Если поставить два метронома на подвижную платформу и запустить, то через некоторое время они синхронизуются, то есть будут качаться в фазе. В этой задаче Вам предлагается объяснить явление синхронизации.
Часть A. Устройство метронома (1.5 балл) Метроном — это прибор, отмечающий короткие промежутки времени равномерными ударами. В нашей модели его основой является математический маятник с длиной $l$ и массой $m$. Чтобы колебания не затухли из-за сопротивления воздуха, нужен механизм подкачки энергии — спусковой механизм. Предположим, что когда маятник проходит положение равновесия, спусковой механизм ударом сообщает момент импульса $ml^2\omega_D$ по направлению движения, и в этот момент мы слышим характерный щелчок. Будем считать, что сила сопротивления воздуха пропорциональна скорости $v$ и равна $f=2\gamma ml v$.
Часть B. Нелинейность (2.2 балла) Для описания синхронизации важно, что уравнения колебаний не являются в точности линейными. В этой части задачи вы познакомитесь с методом Ван дер Поля, позволяющим учесть нелинейность. Например, пусть уравнение колебаний содержит кубическую поправку: \[ \ddot{x} + 2\gamma \dot{x} + \omega^2 x = \varepsilon x^3. \] При $\varepsilon = 0$, $\gamma=0$ решение можно было бы представить в виде \[ x(t) = \text{Re} \{Ae^{i\omega t}\}=\frac{1}{2}(A(t) e^{i\omega t} + A(t)^* e^{- i \omega t}) \]где $A$ — комплексная амплитуда. Здесь и в дальнейшем ${}^*$ обозначает комплексное сопряжение, а точка над некоторой величиной — ее производную по времени. При $\gamma =0$, $\varepsilon = 0$ значение $A$ постоянно, а в общем случае $A$ изменяется со временем.
По графику раскачки колебаний метронома найдите с точностью 10%: угловую частоту $\omega$, установившуюся амплитуду $A$, коэффициент затухания $\gamma$ и угловую скорость $\omega_D$ сообщаемую спусковым механизмом при ударе. Известно, что $\frac{\omega_D}\omega,\ \gamma\ll1$.
Выразите $\dot{x}(t)$ через $A(t)$ и $A^*(t)$. Заметим, что по сути мы вместо вещественной переменной $x$ ввели комплексную переменную $A$, в которой теперь есть мнимая часть, не зависящая от вещественной. Таким образом, можно потребовать, чтобы функция $A(t)$ удовлетворяла одному произвольному соотношению. Удобно выбрать это соотношение в виде $\dot{A} e^{i \omega t} + \dot{A^*} e^{-i \omega t} = 0$, чтобы $\dot A$ не входило в выражение для $\dot{x}$. В дальнейшем считайте, что это условие выполнено.
Выразите $\ddot{x}(t)$ через $A(t)$, $A^*(t)$, $\dot{A}(t)$.
Используя уравнение колебаний, найдите выражение для $\dot{A}$ через $A$, $\gamma$, $\omega$, $\varepsilon$. Предположим, что затухание и нелинейность малы. В этом случае амплитуда $A$ изменяется очень медленно, а потому вклад быстро меняющихся членов оказывается пренебрежимо малым. Это означает, что в уравнении можно отбросить слагаемые с экспонентами типа $e^{i n \omega t}$ при $n \neq 0$.
Учитывая это, напишите упрощенное уравнение на $\dot{A}(t)$.
Предположим, что трения нет, $\gamma = 0$. Пусть начальное значение $A$ равно $A_0$. Решите уравнение из $\bf B4$ и получите $A(t)$ и $x(t)$.
Часть C. Синхронизация (6.3 баллов) Мы готовы к тому, чтобы объяснить явление синхронизации. Уравнения, возникающие здесь, достаточно сложны и следует огрубить их настолько, насколько возможно, при условии что мы не упустим эффект синхронизации. Мы рассмотрим один из возможных механизмов этого явления. Перейдем к постановке задачи. Два метронома, с массами грузов $m$ и длинами маятника $l$ ставят на платформу, которая покоится на двух легких банках. Масса неподвижной части системы (т.е. всего, кроме грузов маятников) равна $M$. Введем обозначения: $\omega$ — собственная частота малых колебаний маятника, $f_k = D_kml$ ($k = 1, \, 2$ — номера метрономов) — сила с которой взаимодействуют спусковой механизм с маятником ($D_k$ отличны от нуля только в короткое время, когда соответствующий метроном проходит положение равновесия), $\alpha=\frac{m}{M}$ — коэффициент связи метрономов, $\theta_1$, $\theta_2$ — углы отклонения маятников от вертикали против часовой стрелки, $A_1$, $A_2$ — комплексные амплитуды колебаний маятников, $\psi$ — разность фаз, на которую второй метроном опережает первый. На маятники действует сила сопротивления как в части $\bf A$, $2\gamma ml v_k$. Влиянием скорости платформы на величину силы сопротивления можно пренебречь. Амплитуды колебаний можно считать малыми, и ограничиться линейными уравнениями.
Найдите первую поправку $\Delta \omega$ к частоте колебаний, описываемых уравнением \[ \[ \[ \ddot{x} + \omega^2 \sin x = 0 \[ \ddot{x} + \omega^2 \sin x = 0 \[ \ddot{x} + \omega^2 \sin x = 0 \]с небольшой амплитудой $A \ll 1$. Чему равна $\frac{\Delta \omega}{\omega}$ при амплитуде найденной в $\bf A1$?
Начнем с вспомогательной задачи. Пусть метрономы стоят на неподвижной доске и совершают колебания с известными зависимостями $\theta_1(t)$ и $\theta_2(t)$. В первом порядке по амплитудам колебаний найдите силу, действующую на доску. Выразите ответ через $\theta_1$, $\theta_2$, $D_1$, $D_2$ и постоянные, характеризующие метрономы. Теперь учтем, что доска может двигаться. Однако поскольку ее масса $M \gg m$ (то есть $\alpha \ll 1$), ее движение можно учитывать как малую поправку. В дальнейшем считаем, что ускорение доски определяется силой, найденной в предыдущем пункте. Будем решать задачу в неинерциальной системе отсчета, связанной с доской.
Напишите уравнения движения грузов в системе отсчета доски, то есть выразите $\ddot{\theta}_1$, $\ddot{\theta}_2$ через $\theta_1$, $\theta_2$, $\dot{\theta}_1$, $\dot{\theta}_2$, $\omega$, $\gamma$, $\alpha$, $D_1$, $D_2$. В нашей модели метрономы синхронизуются за счет того, что толчок спускового механизма одного метронома влияет на движение второго метронома. При дальнейшем анализе движения учитывайте в уравнении движения первого метронома члены, пропорциональные $D_2$ и пренебрегите остальными слагаемыми порядка $\alpha$. Аналогично для второго метронома. При анализе изменения разности фаз будем считать, что амплитуды колебаний метрономов уже установились, то есть за время толчка спусковой механизм сообщает метроному как раз такую дополнительную угловую скорость, чтобы компенсировать затухание с момента предыдущего толчка.
Фазовая диаграмма колебания — изображение движения маятника на плоскости с координатами $\dot{\theta}$, $\omega \theta$. Предположим, что установился режим колебаний, в котором их амплитуды постоянны, но при этом есть некоторая разность фаз $\psi$. Постройте фазовую диаграмму первого осциллятора за один период. Укажите на ней точки, в которых срабатывают спусковые механизмы метрономов. Найдите изменение разности фаз между метрономами за период $\Delta \psi$.
Покажите, что изменение разности фаз между осцилляторами удовлетворяет уравнению Курамото$$ \dot{\psi} = - B \sin \psi. \dot{\psi} = - B \sin \psi. \dot{\psi} = - B \sin \psi. $$Найдите выражение для постоянной $B$ и ее численное значение.
Предположим, что собственные частоты осцилляторов немного отличаются и равны $\omega_1$ и $\omega_2$, где $\Delta \omega = \omega_1 - \omega_2 \ll \omega_1$. Найдите выражение для $\dot{\psi}$ в этом случае. При какой максимальной разности частот $\Delta \omega_{max}$ возможна синхронизация?
Пусть разность частот $\Delta \omega$ меньше максимальной. Найдите установившуюся разность фаз $\psi$ осцилляторов.
Пусть в системе из двух метрономов разность частот равна $\Delta \omega =0.1 c^{-1}$. При этом разность фаз $\psi = 0.5 ~\text{рад}$. В некоторый момент времени груз одного из метрономов немного смещается и разность частот обращается в $0$. Найдите время $t$, за которое метрономы полностью синхронизируются, то есть их разность фаз станет меньше $0.01~\text{рад}$.
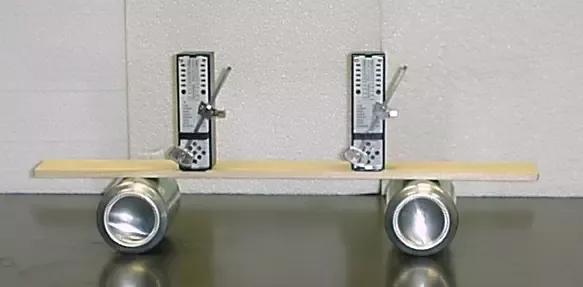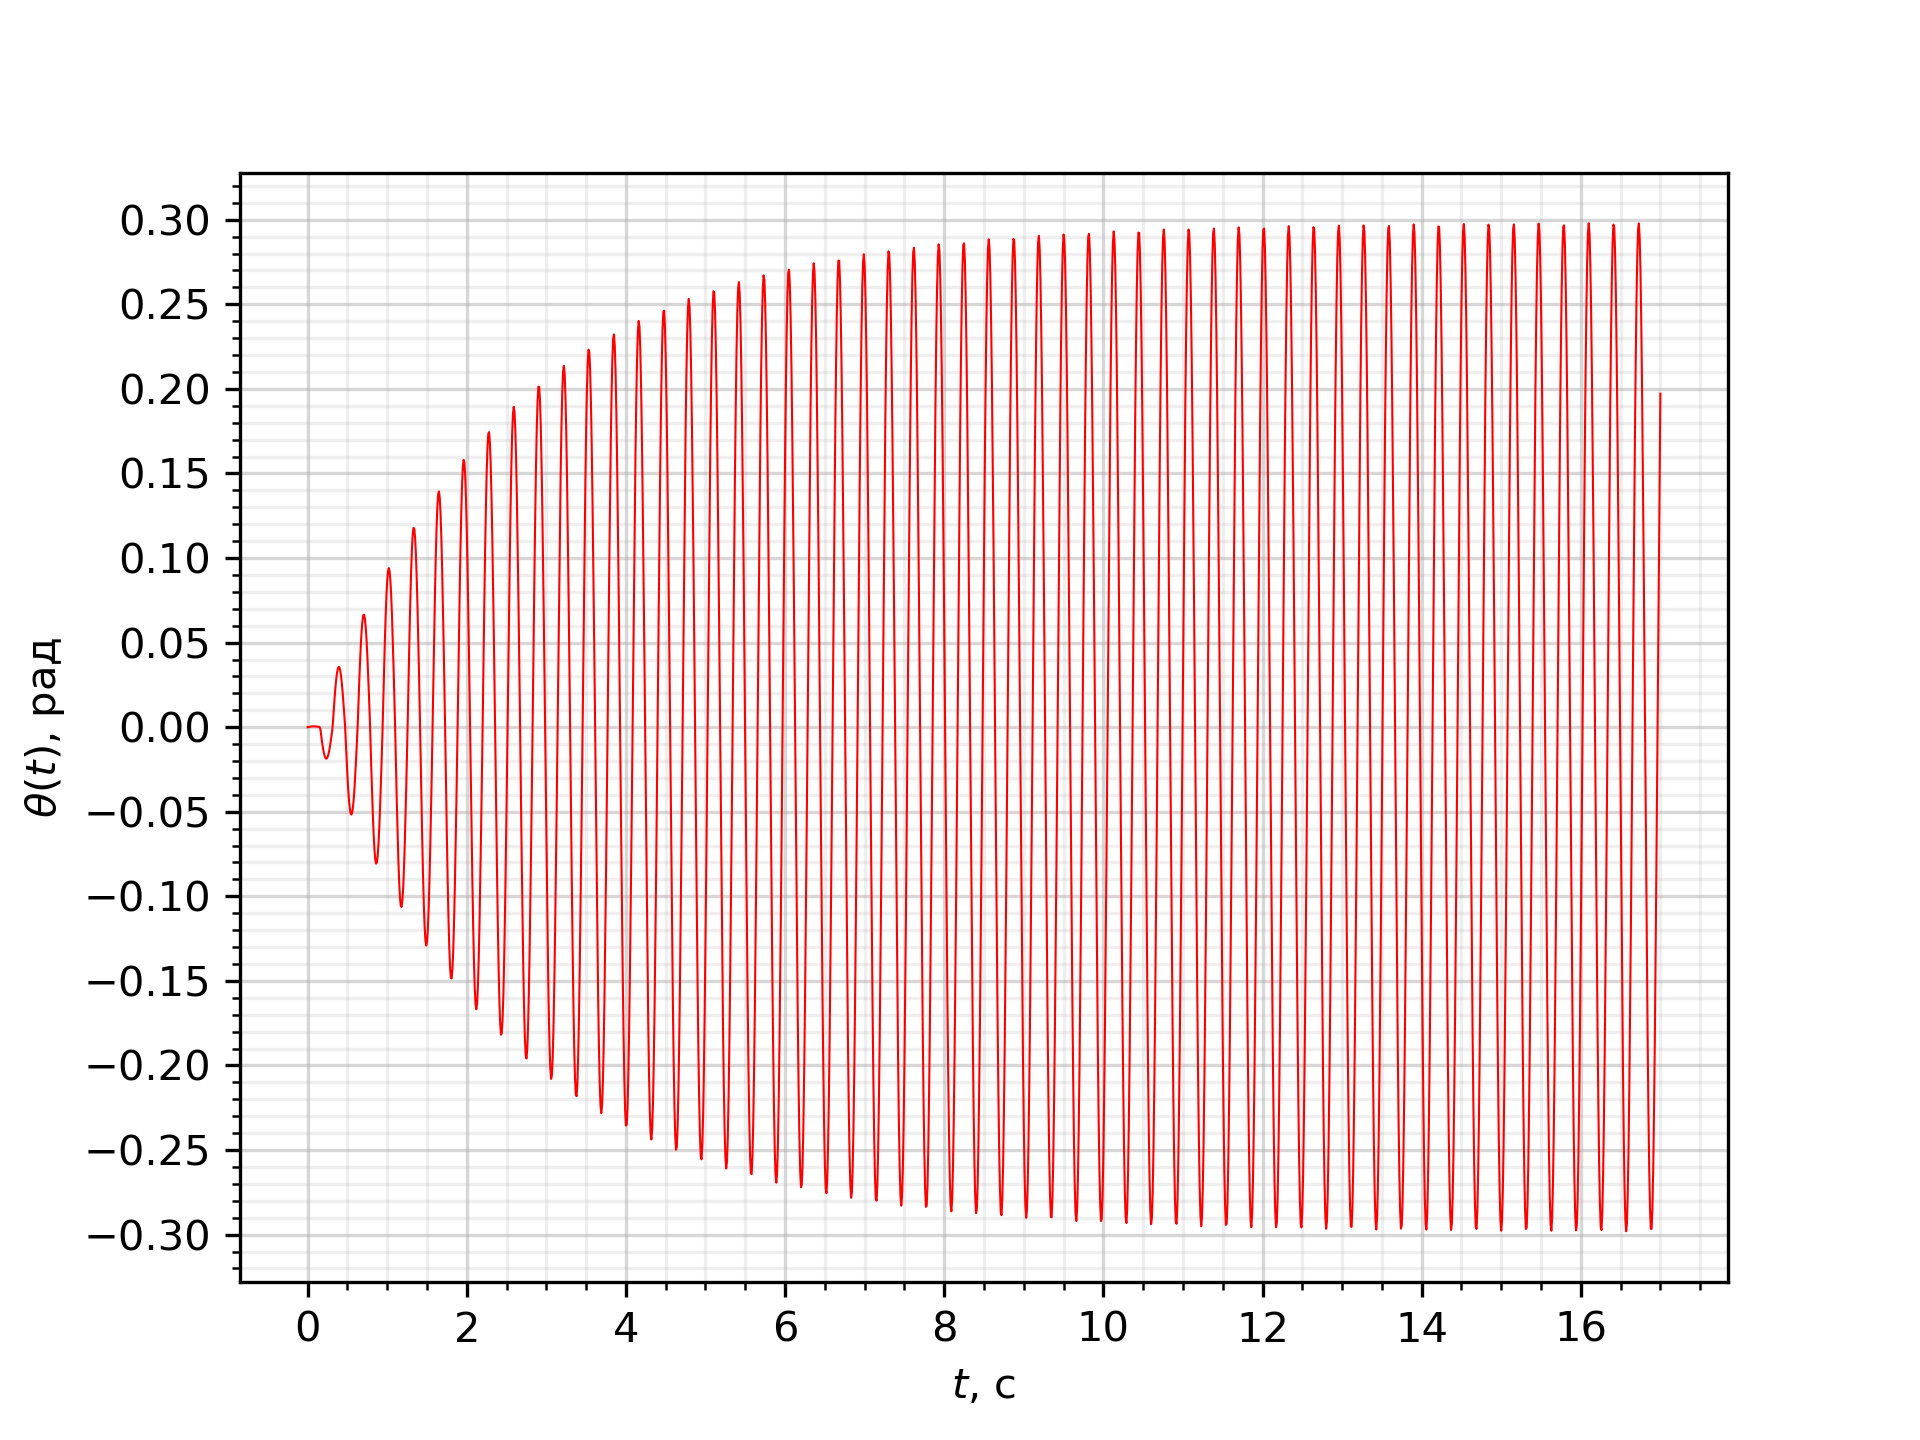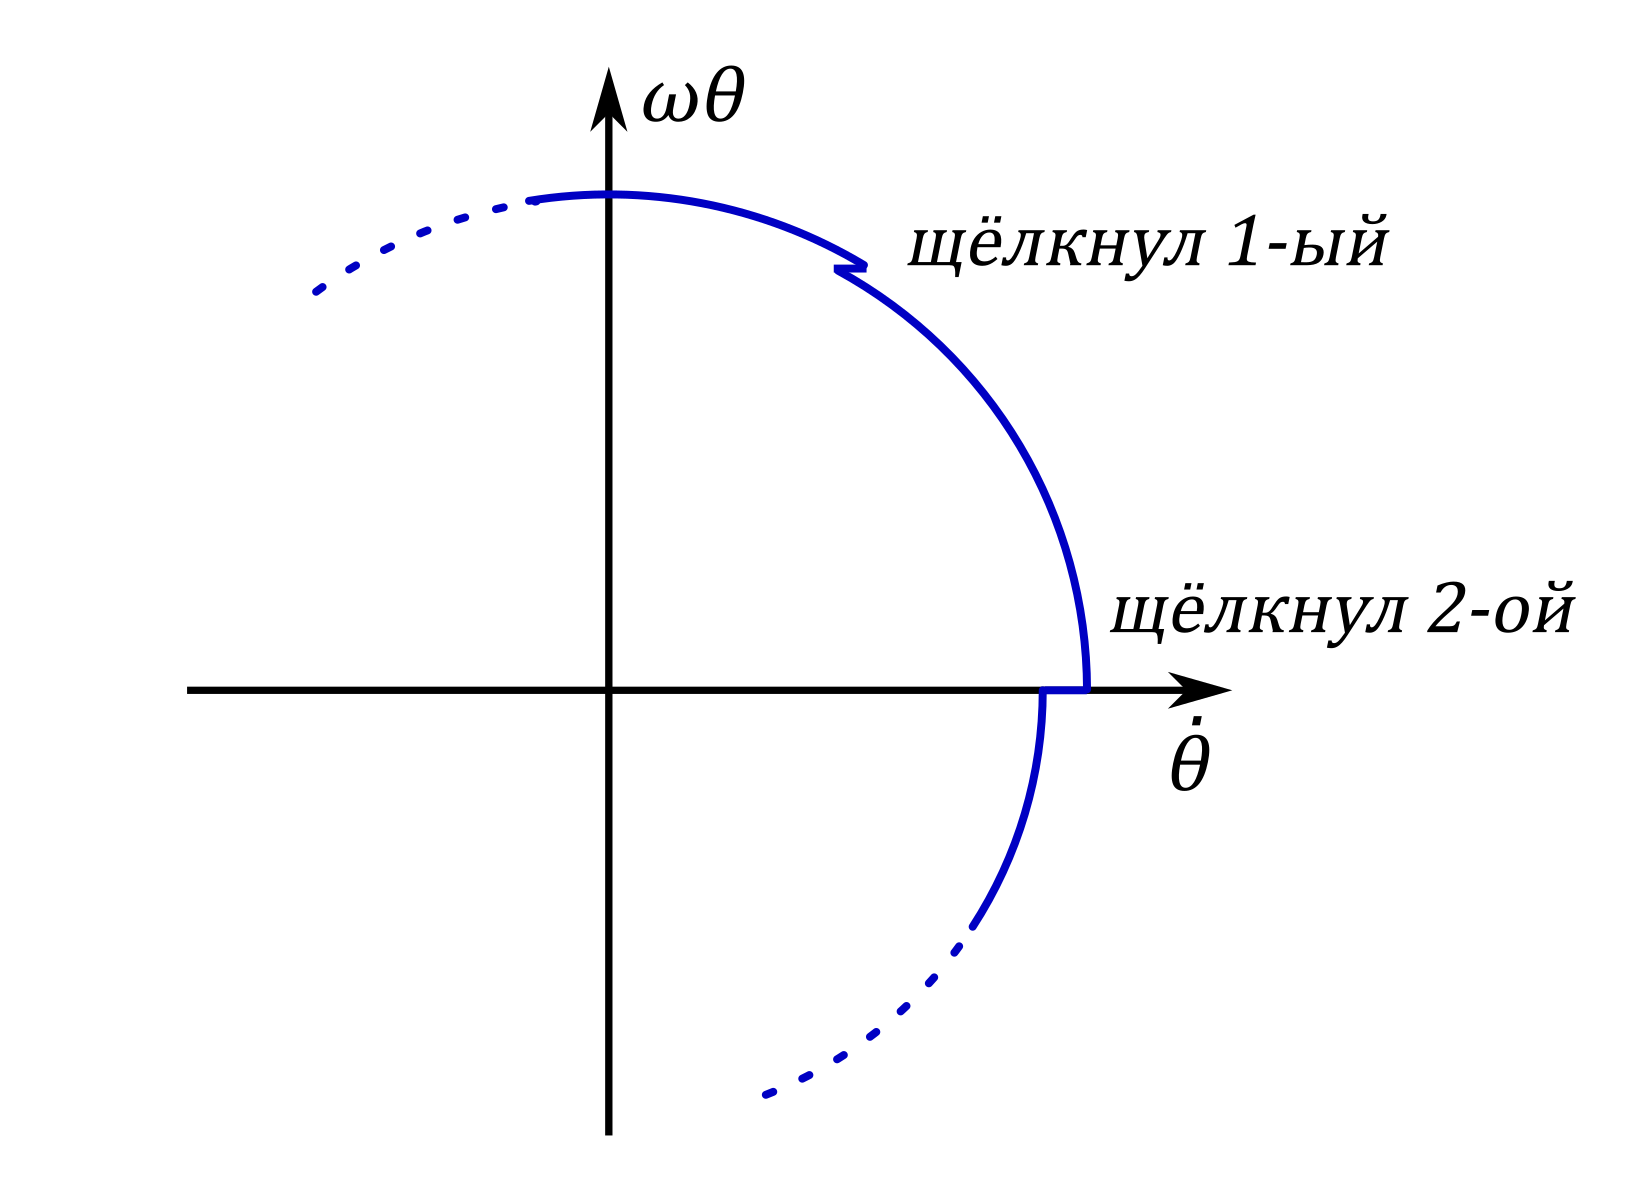
По графику раскачки колебаний метронома найдите с точностью 10%: угловую частоту $\omega$, установившуюся амплитуду $A$, коэффициент затухания $\gamma$ и угловую скорость $\omega_D$ сообщаемую спусковым механизмом при ударе. Известно, что $\frac{\omega_D}\omega,\ \gamma\ll1$.
Решение: Из графика видно, что к $12$ с изменения амплитуды прекращается. Установившаяся амлитуда равна $A=0.3$ рад. Сразу заметим, что при таких углах погрешность приближения $\sin x \approx x$ не превышает $1.5\%$. В частности, для целей этого пункта можно считать, что частота не зависит от амплитуды. Частоту можно найти методом рядов, например $$ \omega = 2\pi \frac{16}{14.5c - 9.5c} = 20\; \text{с}^{-1}. $$Колебания в остутствии подкачки энергии описываются уравнением $$ ml^2\ddot{\theta} = -2ml^2\gamma\dot{\theta} - mgl \sin \theta $$ (закон изменения момента импульса для маятника). Заменяя в силу сказаного выше $\sin \theta$ на $\theta$, $g$ на $l\omega^2$ и сокращая на $ml^2$ получим уравнение гармонических колебаний: $$ \ddot{\theta} + 2\gamma \dot{\theta} + \omega^2 \theta = 0. $$ Его решение с начальными условиями $\theta(0) = 0$, $\dot{\theta}(0) = A\omega$ есть $$ \theta(t) = A e^{-\gamma t} \sin \omega t. $$ Обозначим $A_n$ значение $A$ на $n$-том полупериоде. Каждый полупериод $\dot{\theta}$ увеличивается на $\omega_D$, значит $$ A_{n+1} = A_n e^{-\frac{\gamma \pi}{\omega}} + \frac{\omega_D}{\omega}. $$ Предельная амплитуда находится из условия $$ A = A e^{-\frac{\gamma \pi}{\omega}} + \frac{\omega_D}{\omega} $$ откуда $A = \frac{\omega_D}{\omega} \left(1 - e^{-\frac{\gamma \pi}{\omega}}\right)^{-1}$. Рекуррентное соотношение на $A_n$ можно переписать так: $$ A - A_{n+1} = (A - A_n) e^{-\frac{\gamma \pi}{\omega}}. $$ Это позволяет найти $\gamma$ по нескольким пикам (в предположении что $\gamma$ мало и максимальное значение $\theta$ равно $A$): $$ \gamma = \frac{\omega}{\pi} \frac{1}{m - n} \ln \frac{A-A_n}{A-A_m}. $$ Например, $A_n = 0.14$, $A_m = 0.19$, $m - n = 6$ (число полупериодов вдвое больше числа периодов). Получается $\gamma = 0.40$. $\gamma/\omega = 0.02$ и затухание действительно мало. Остается найти $\omega_D$. $$ \omega_D = \omega A \left(1 - e^{-\frac{\gamma \pi}{\omega}}\right) = 0.37 \; \frac{рад}с. $$
Ответ: \[\omega = 20~\text{с}^{-1},\\A=0.3~рад,\\\gamma = 0.40~с^{-1},\\\omega_D = 0.37~\frac{рад}{с}\]

Выразите $\dot{x}(t)$ через $A(t)$ и $A^*(t)$.
Решение: Ответ получается непосредственным дифференциированием.
Ответ: \[\dot{x}(t) = \frac{1}{2}(\dot{A}e^{i\omega t}+i\omega A e^{i\omega t} + \dot{A^*}e^{-i\omega t}-i\omega A^* e^{-i\omega t})\]

Выразите $\ddot{x}(t)$ через $A(t)$, $A^*(t)$, $\dot{A}(t)$.
Решение: $$ \ddot{x}(t) = -\frac{\omega^2}{2}\left(A e^{i\omega t} + A^*e^{-i\omega t}\right) + \frac{1}{2}\left( i \omega \dot{A} e^{i\omega t} - i \omega A^* e^{-i\omega t} \right) $$Учитывая, что мы наложили условие $\dot{A} e^{i \omega t} + \dot{A^*} e^{-i \omega t} = 0$, упрощаем это выражение и получаем ответ.
Ответ: \[\ddot{x}=-\frac{1}{2}\omega^2(A e^{i \omega t} + A^*e^{-i\omega t}) + i \omega \dot{A} e^{i \omega t}\]

Используя уравнение колебаний, найдите выражение для $\dot{A}$ через $A$, $\gamma$, $\omega$, $\varepsilon$.
Решение: Подставляем полученное в уравнение колебаний: $$ -\frac{\omega^2}{2}\left(A e^{i\omega t} + A^*e^{-i\omega t}\right) + i \omega \dot{A} e^{i\omega t} + \gamma \left(i \omega A e^{i \omega t} -i\omega A^*e^{-i\omega t}\right) + \frac{\omega^2}{2}\left(A e^{i\omega t} + A^*e^{-i\omega t}\right) =\\= \varepsilon \frac{1}{8} \left(A e^{i \omega t} + A^*e^{-i\omega t}\right)^3 . $$ Отсюда выражаем $\dot{A}$.
Ответ: \[\dot{A} = \frac{1}{2i\omega}e^{-i \omega t}\left(-2\gamma(i \omega A e^{i\omega t} - i \omega A^* e^{-i\omega t}) +\\+ \frac{\varepsilon}{4}(A^3 e^{3i\omega t} + 3A |A|^2 e^{i\omega t} + A^{*3} e^{-3i\omega t} + 3A^* |A|^2 e^{-i\omega t})\right)\]

Учитывая это, напишите упрощенное уравнение на $\dot{A}(t)$.
Решение: В уравнении, полученном в $\bf B3$, нужно просто отбросить все члены, содержащие $e^{-in\omega t}$, $n\neq0$.
Ответ: \[\dot{A}=-A\left(\gamma +\frac{3\varepsilon}{8\omega}i|A|^2\right)\]

Предположим, что трения нет, $\gamma = 0$. Пусть начальное значение $A$ равно $A_0$.  Решите  уравнение из $\bf B4$ и получите $A(t)$ и $x(t)$.
Решение: Положив в уравнении, полученном в $\bf B4$, $\gamma=0$, получаем\[\dot A=-i\frac{3\varepsilon|A|^2}{8\omega}A.\]Из геометрических соображений ясно, что это уравнение описывает поворот вектора $A$ в комплексной плоскости без изменения его модуля. Поэтому решение уравнения ищем в виде\[A(t)=A_0e^{ist}.\]Получаем\[s=-\frac{3\varepsilon|A|^2}{8\omega},\]откуда сразу же получаются ответы для $A(t)$ и $x(t)$.
Ответ: \[A(t)=A_0\exp\left[-i\frac{3\varepsilon|A_0|^2}{8\omega}t\right]\\x(t)=\operatorname{Re}\left\{A_0\exp\left[i\left(\omega-\frac{3\varepsilon|A_0|^2}{8\omega}\right)t\right]+A^*_0\exp\left[-i\left(\omega-\frac{3\varepsilon|A_0|^2}{8\omega}\right)t\right]\right\}\]

Найдите первую поправку $\Delta \omega$ к частоте колебаний, описываемых уравнением  \[  \ddot{x} + \omega^2 \sin x = 0  \]с небольшой амплитудой $A \ll 1$. Чему равна $\frac{\Delta \omega}{\omega}$ при амплитуде найденной в $\bf A1$?
Решение: Разложим синус в ряд Тейлора:\[\sin x\approx x-\frac16x^3.\]Таким образом, в первом приближении уравнение колебания маятника описываются уравнением из $\bf B4$ с\[\gamma=0,\quad\varepsilon=\frac16\omega^2.\]Из $\bf B5$ мы знаем, что его решение можно представить в виде\[A(t) = A_0 \exp \left(-i \frac{|A_0|^2 \omega t}{16}\right)\implies\\\implies x(t)=\operatorname{Re}\left\{A_0\exp\left[i\left(1-\frac{1}{16}A^2\right)\omega t\right]\right\}.\]Отсюда сразу же получаем ответ.
Ответ: \[\Delta\omega=-\frac{1}{16}A^2\omega,\\\frac{\Delta\omega}\omega\approx -6\cdot 10^{-3}\]

Начнем с вспомогательной задачи. Пусть метрономы стоят на неподвижной доске и совершают колебания с известными зависимостями $\theta_1(t)$ и $\theta_2(t)$. В первом порядке по амплитудам колебаний найдите силу, действующую на доску. Выразите ответ через $\theta_1$, $\theta_2$, $D_1$, $D_2$ и постоянные, характеризующие метрономы.
Решение: На доску действуют силы натяжения нитей маятников, равные в первом приближении $mg\sin\theta_1$ и $mg\sin\theta_2$. По третьему закону Ньютона во время толчка на доску действует также сила $-ml(D_1+D_2)$. В итоге получаем ответ.
Ответ: \[F=mg(\sin\theta_1+\sin\theta_2)-ml(D_1+D_2)\]

Напишите  уравнения движения грузов в системе отсчета доски, то есть  выразите $\ddot{\theta}_1$, $\ddot{\theta}_2$ через $\theta_1$, $\theta_2$, $\dot{\theta}_1$, $\dot{\theta}_2$, $\omega$, $\gamma$, $\alpha$, $D_1$, $D_2$.
Решение: Система отсчёта доски — неинерциальная система отсчёта, движущаяся с ускорением $a=\frac FM$, тогда в законе Ньютона для грузов в первом приближении должен фигурировать дополнительный член $-ma$. Переписав его через углы $\theta_1$ и $\theta_2$, получим ответ.
Ответ: \[\begin{cases}\ddot\theta_1+2\gamma\dot\theta_1+\omega^2\theta_1=\alpha\left[-(\theta_1+\theta_2)\omega^2+(D_1+D_2)\right]\\\ddot\theta_2+2\gamma\dot\theta_2+\omega^2\theta_2=\alpha\left[-(\theta_1+\theta_2)\omega^2+(D_1+D_2)\right]\end{cases}\]

Фазовая диаграмма колебания — изображение движения маятника на плоскости с координатами $\dot{\theta}$, $\omega \theta$. Предположим, что установился режим колебаний, в котором их амплитуды постоянны, но при этом есть некоторая разность фаз $\psi$. Постройте фазовую диаграмму первого осциллятора за один период. Укажите на ней точки, в которых срабатывают спусковые механизмы метрономов. Найдите изменение разности фаз между метрономами за период $\Delta \psi$.
Решение: Как было найдено в $\bf A1$, в момент пересечения оси $\dot{\theta}$ значение $\dot{\theta}$ изменяется на $\gamma\pi A$. Когда через некоторое время эту ось пересекает первый маятник, второй также испытывает возмущение и его $\dot{\theta}$ изменяется на $\alpha \gamma \pi A$. Фаза колебаний, с точностью до константы равная углу, на который повернулась точка на фазовом портрете, при этом уменьшается на\[\frac{\alpha \gamma \pi A \sin \psi}{\omega A} = \frac{\alpha \gamma\pi}{\omega}\sin\psi.\]Когда таким же образом щелчок второго метронома влияет на фазу первого, разность фаз между ними снова уменьшается. Таким образом за полупериод \[\Delta \psi = - 2 \frac{\alpha \gamma \pi}{\omega}\sin \psi.\]За период эта величина будет в два раза больше.

Покажите, что изменение разности фаз между осцилляторами удовлетворяет уравнению Курамото$$  \dot{\psi} = - B \sin \psi.  $$Найдите выражение для постоянной $B$ и ее численное значение.
Решение: Так как мы считаем затухания малыми, то и изменение фаз за период оказывается малой величиной. Поэтому можем перейти к непрерывному пределу и получить ответ.
Ответ: \[B=2\gamma\alpha= 0.8 \cdot 10^{-3}~с^{-1}\]

Предположим, что собственные частоты осцилляторов немного отличаются и равны $\omega_1$ и $\omega_2$, где $\Delta \omega = \omega_1 - \omega_2 \ll \omega_1$. Найдите выражение для $\dot{\psi}$ в этом случае. При какой максимальной разности частот $\Delta \omega_{max}$ возможна синхронизация?
Решение: Перепишем уравнения движения маятников из $\bf C2$, учитывая разные частоты маятников. Получим$$ \begin{cases}\ddot{\theta}_1+2\gamma\dot{\theta}_1+\omega_1^2 \theta_1 = \alpha\left[-(\theta_1+\theta_2)\omega^2+(D_1+D_2)\right]\\\ddot{\theta}_2+2\gamma\dot{\theta}_2+\omega_2^2 \theta_2 = \alpha\left[-(\theta_1+\theta_2)\omega^2+(D_1+D_2)\right]\end{cases} $$Тогда аналогично\[\dot\psi=\omega_1-\omega_2-\frac{3\omega^2A^3\alpha}{16\gamma}\sin\psi.\]Синхронизация возможна, когда это уравнение имеет корни, откуда сразу же получается ответ для $\Delta\omega_\max$.
Ответ: \[\dot\psi=\omega_1-\omega_2-\frac{3\omega^2A^3\alpha}{16\gamma}\sin\psi,\\\Delta\omega_\max=\frac{3\omega^3A^3\alpha}{16\gamma}\]

Пусть разность частот $\Delta \omega$ меньше максимальной. Найдите установившуюся разность фаз $\psi$ осцилляторов.
Решение: При установившейся разности фаз метрономов $\dot\psi=0$. Ответ получается подстановкой этого в выражение, полученное в $\bf C5$.
Ответ: \[\psi=\arcsin\frac{16\gamma\Delta\omega}{3\omega^3A^3\alpha}\]

Пусть в системе из двух метрономов разность частот равна $\Delta \omega =0.1 c^{-1}$. При этом разность фаз $\psi = 0.5 ~\text{рад}$.  В некоторый момент времени груз одного из метрономов немного смещается и разность частот обращается в $0$. Найдите время $t$, за которое метрономы полностью синхронизируются, то есть их разность фаз станет меньше $0.01~\text{рад}$.
Решение: Необходимо решить уравнение Курамото с начальным условием\[\psi(0)=0.5.\]Имеем\[\dot\psi=-B\sin\psi\implies\int_{0.5}^{\psi(t)}\frac{\mathrm d\psi}{\sin\psi}=\ln\bigg|\operatorname{tg}\frac\psi2\bigg|\Bigg|_{0.5}^{\psi(t)}=-Bt\implies\\\implies t(\psi)=\frac{\sin\psi_0}{\Delta\omega}\ln\left|\frac{\operatorname{tg}\frac\psi2}{\operatorname{tg}0.05}\right|.\]
Ответ: \[t=\frac{\sin\psi}{\Delta\omega}\ln\left|\frac{\operatorname{tg}\frac\psi2}{\operatorname{tg}0.05}\right|\approx18.9~с\]
Темы:
T, Механика, Колебания, Сборы XY, Y, 2022, Уравнение колебаний, Нелинейные колебания, Фаза